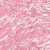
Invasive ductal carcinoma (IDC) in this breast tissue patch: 0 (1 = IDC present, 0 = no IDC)